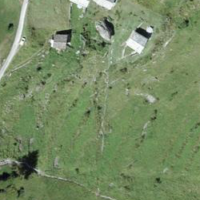
EUNIS habitat code: 26
Species observed at this site:
Laserpitium latifolium
Campanula rapunculoides
Galium album
Lasiommata maera
Lactuca perennis